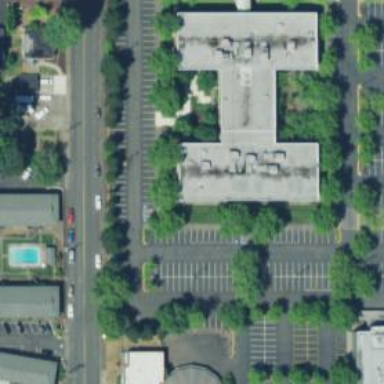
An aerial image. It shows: Parking space.